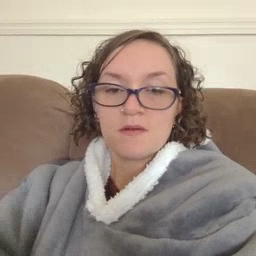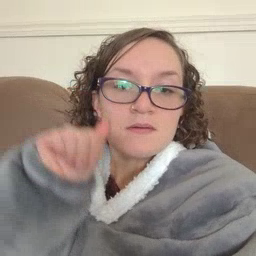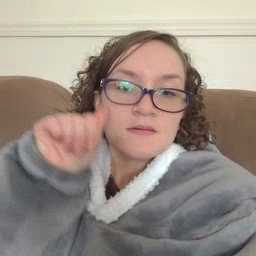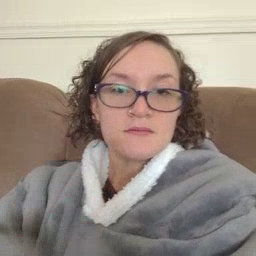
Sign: aunt